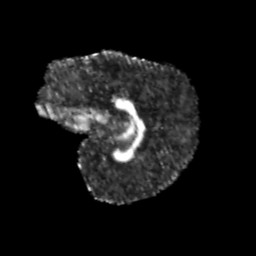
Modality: FA
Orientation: sagittal
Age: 9
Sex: female
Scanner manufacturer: siemens
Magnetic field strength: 3 T
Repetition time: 3.8 s
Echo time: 0.07 s